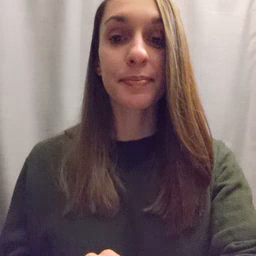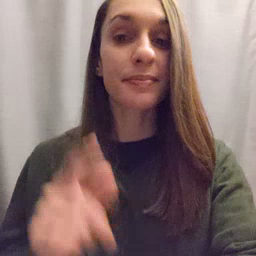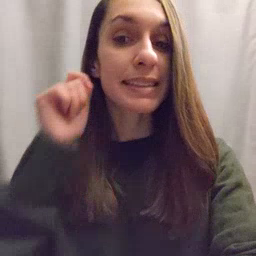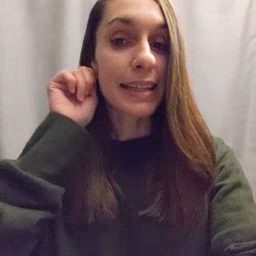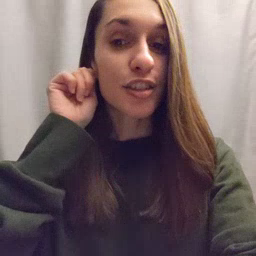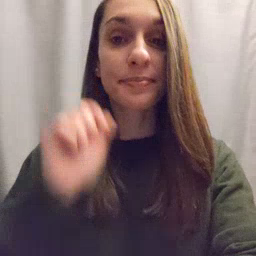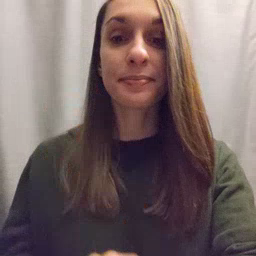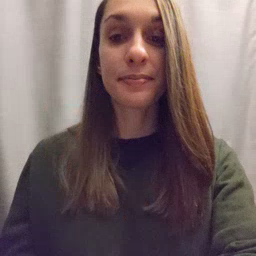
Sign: ear